Question: I'm writing a website using <URL> looks like this:
'''
function querySearch (query) {
var results = query ? self.repos.filter( createFilterFor(query) ) : self.repos, deferred;
return results;
}
'''
I now want to edit this code so that I can query the server after typing each letter. So I wrote the angular code to query the server and return a promise, <URL>:
'''
function querySearch (query) {
return $http.get('/ajax/user/search/' + query).then(function(data){
console.log(data); // I've got the data here. All fine.
return data.data;
});
}
'''
Unfortunately this doesn't really work; the server gets queried fine, but I see an empty list of suggestions as you can see below:

Does anybody know how I can solve this issue? All tips are welcome!
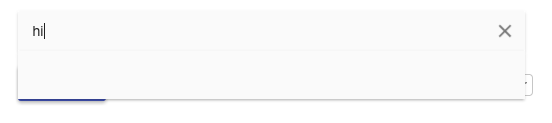
Answer: Check out the example here and click off simulate query and disable caching of queries - <URL>
Just make sure you disable cache 'md-no-cache="false"' if you truly want it to fire every time and set 'md-min-length="0"'
You just want to replace the timeout they have to mock the query with your actual query
'''
function querySearch (query) {
var results = query ? self.states.filter( createFilterFor(query) ) : self.states,
deferred;
if (self.simulateQuery) {
deferred = $q.defer();
//repalce this
$timeout(function () { deferred.resolve( results ); }, Math.random() * 1000, false);
return deferred.promise;
} else {
return results;
}
}
'''
And return your promise accordingly.